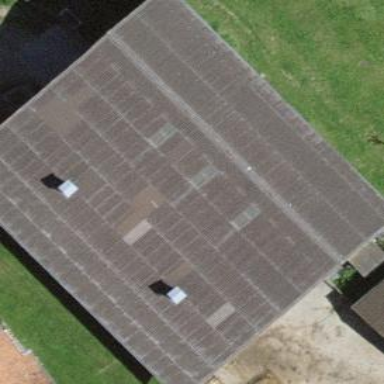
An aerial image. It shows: Barn.